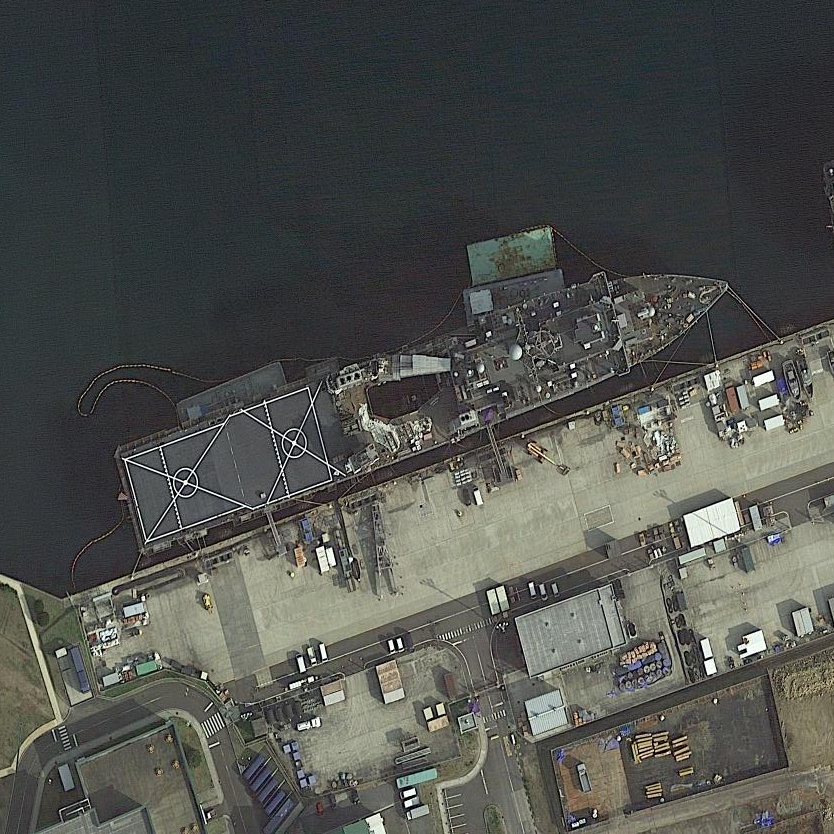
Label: Whitby_Island-class_dock_landing_ship